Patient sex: F
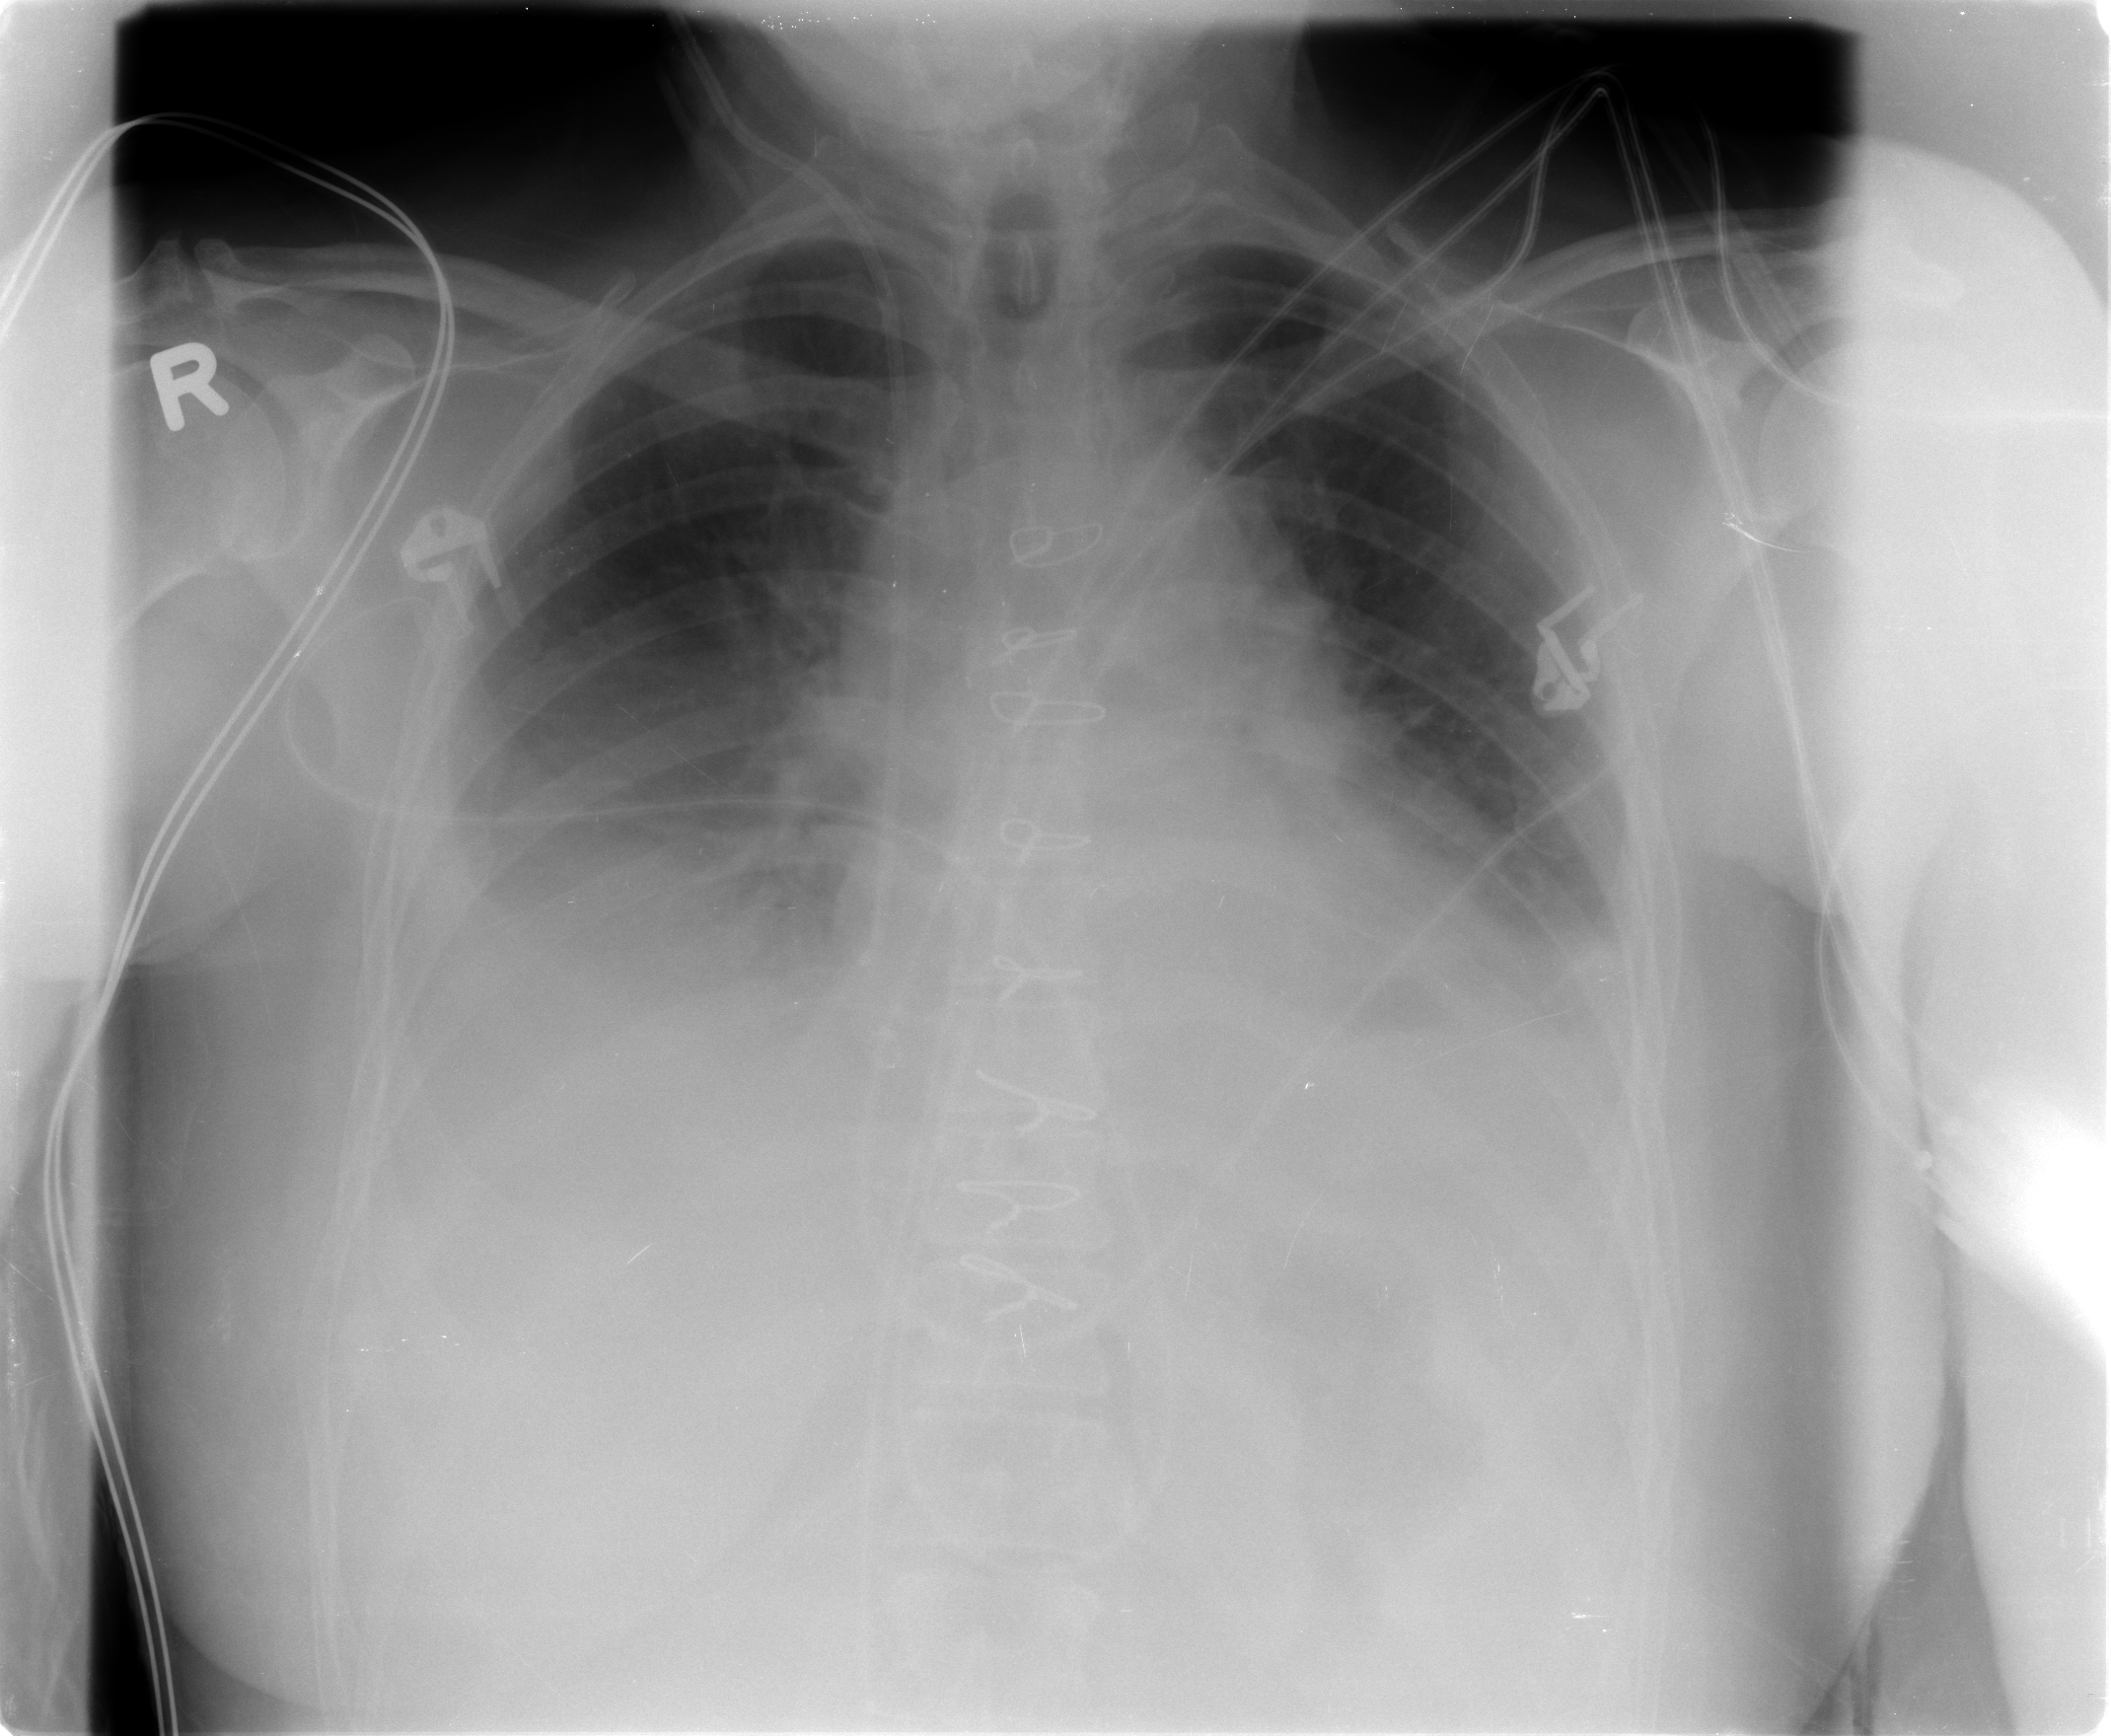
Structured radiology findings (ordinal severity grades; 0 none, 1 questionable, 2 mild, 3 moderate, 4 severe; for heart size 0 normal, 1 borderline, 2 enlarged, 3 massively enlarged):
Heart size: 0
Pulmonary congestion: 1
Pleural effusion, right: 3
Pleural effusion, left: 2
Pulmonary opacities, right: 0
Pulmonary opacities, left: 0
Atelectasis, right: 2
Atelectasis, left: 2